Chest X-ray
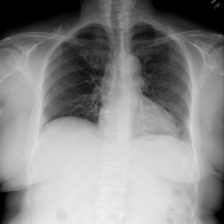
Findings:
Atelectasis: negative
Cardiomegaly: negative
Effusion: negative
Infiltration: negative
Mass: negative
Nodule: negative
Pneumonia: negative
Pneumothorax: negative
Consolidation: negative
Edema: negative
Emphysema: negative
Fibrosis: negative
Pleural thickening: negative
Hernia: negative